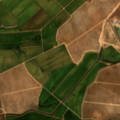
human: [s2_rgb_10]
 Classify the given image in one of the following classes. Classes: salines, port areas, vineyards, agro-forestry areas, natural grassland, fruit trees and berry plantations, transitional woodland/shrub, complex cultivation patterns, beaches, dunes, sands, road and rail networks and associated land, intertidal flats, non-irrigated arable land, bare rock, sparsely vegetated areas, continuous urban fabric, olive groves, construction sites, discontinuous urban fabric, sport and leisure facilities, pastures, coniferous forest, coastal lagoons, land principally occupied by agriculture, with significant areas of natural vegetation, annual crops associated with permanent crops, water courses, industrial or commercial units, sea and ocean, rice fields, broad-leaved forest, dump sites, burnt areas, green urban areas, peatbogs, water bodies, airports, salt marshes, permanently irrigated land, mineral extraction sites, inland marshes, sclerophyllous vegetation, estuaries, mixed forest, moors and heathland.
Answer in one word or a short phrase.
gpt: rice fields, olive groves, water bodies